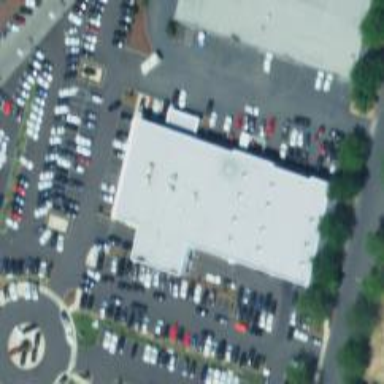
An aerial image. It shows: Building that houses car shop.